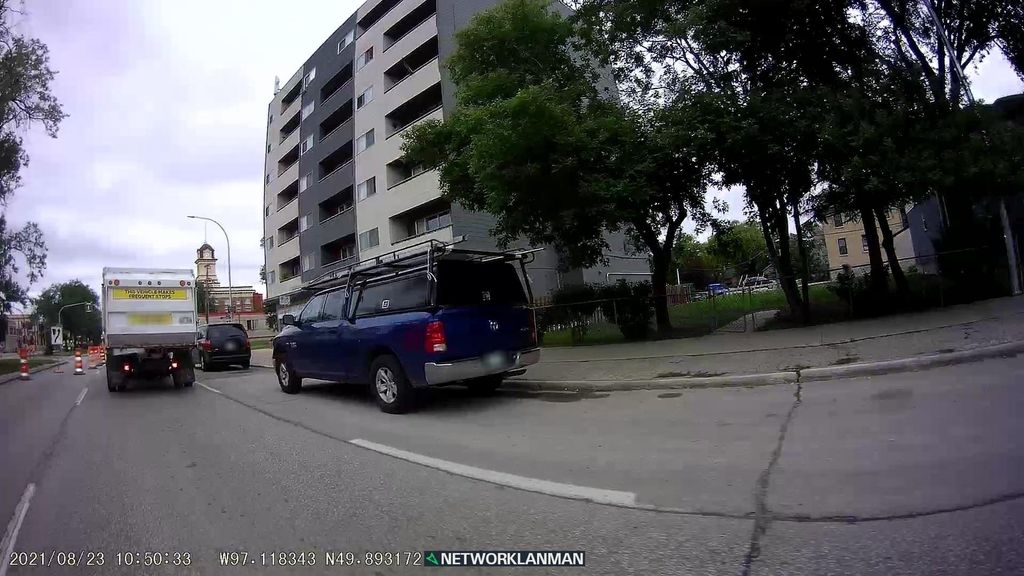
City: winnipeg